Field crop: tomato
Growth stage: 2
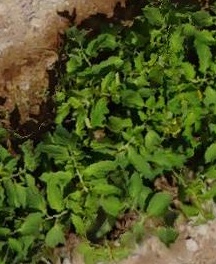
Species: tomato